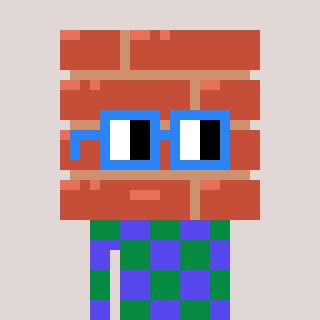
a pixel art character with square blue glasses, a wall-shaped head and a computerblue-colored body on a warm background